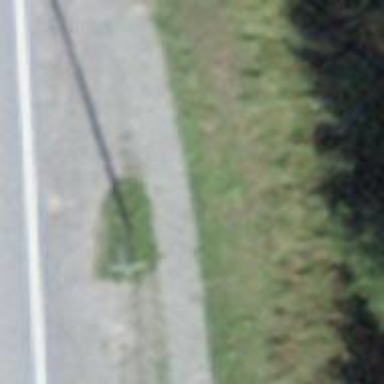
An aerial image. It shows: Power pole.